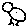
Label: bird